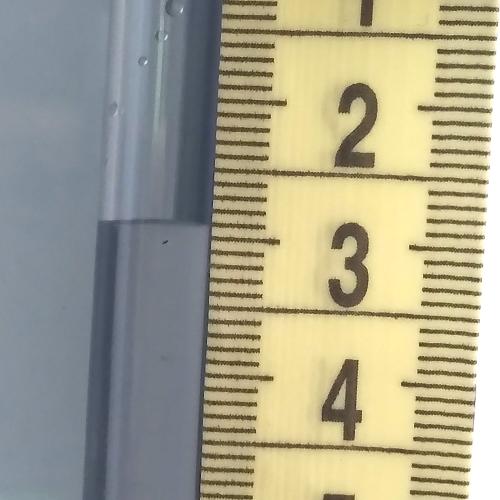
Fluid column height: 2.9 cm